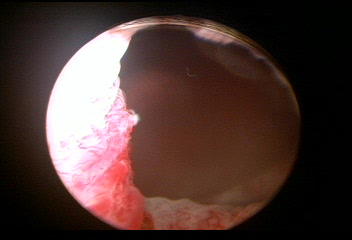
Modality: WLC
Class: Normal mucosa
Bladder cancer association: No